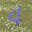
Label: 4